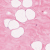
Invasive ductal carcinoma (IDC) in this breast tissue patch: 0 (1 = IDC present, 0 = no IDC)